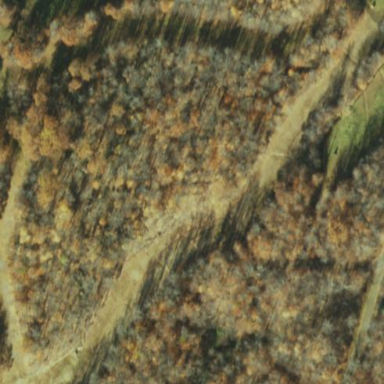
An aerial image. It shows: Coniferous forest area.